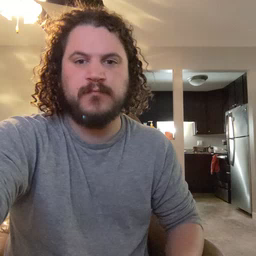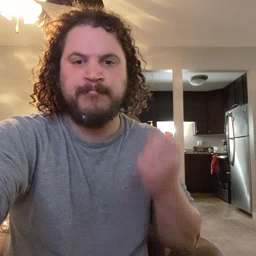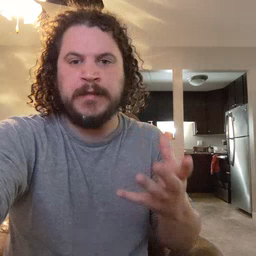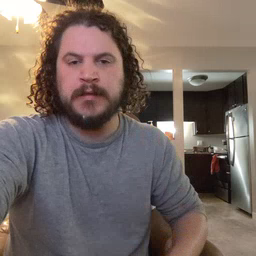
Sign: many